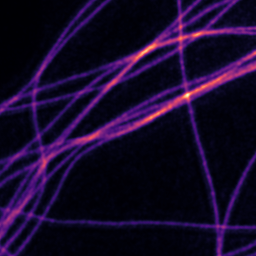
Label: Super-resolution Microtubules image